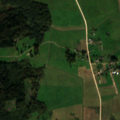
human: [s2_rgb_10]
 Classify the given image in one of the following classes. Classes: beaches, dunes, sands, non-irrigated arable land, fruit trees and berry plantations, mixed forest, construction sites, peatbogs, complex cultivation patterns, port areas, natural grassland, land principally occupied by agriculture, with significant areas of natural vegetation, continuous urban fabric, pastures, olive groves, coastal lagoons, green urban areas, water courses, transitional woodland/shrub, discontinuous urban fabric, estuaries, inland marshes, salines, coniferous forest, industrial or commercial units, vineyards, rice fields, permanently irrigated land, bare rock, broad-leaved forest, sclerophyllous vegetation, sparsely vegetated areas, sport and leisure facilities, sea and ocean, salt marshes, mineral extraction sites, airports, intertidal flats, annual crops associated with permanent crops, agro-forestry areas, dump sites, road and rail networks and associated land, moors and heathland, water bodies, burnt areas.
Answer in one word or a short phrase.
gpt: non-irrigated arable land, pastures, complex cultivation patterns, broad-leaved forest, coniferous forest